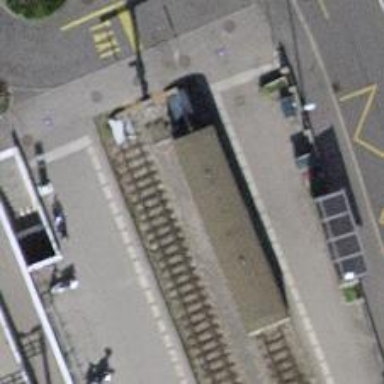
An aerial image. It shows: Public transport stop position along the railway.